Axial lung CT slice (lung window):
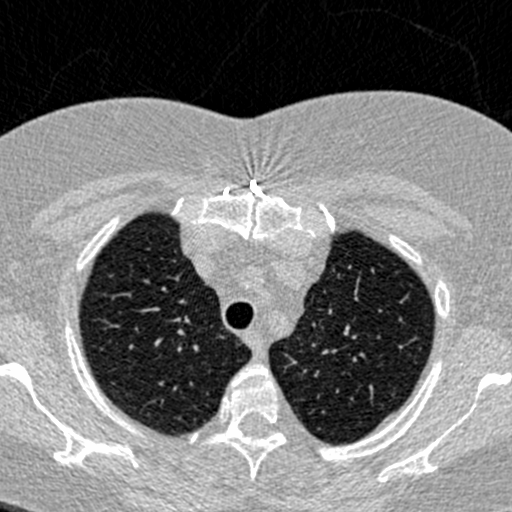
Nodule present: no